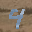
Label: 4